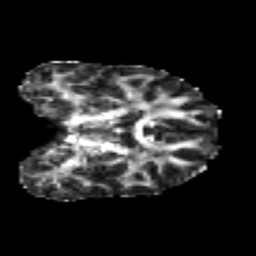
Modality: FA
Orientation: coronal
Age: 22
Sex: female
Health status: healthy
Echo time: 0.074 s